Question: When our C# app is missing a dependency it reports this "module could not be found" error dialog. Unfortunately this dialog does not include the name of the file it could not find. In this case the missing dependency was a DirectX dll D3DCompiler_43.dll. If a customer reports "module could not be found" it's not very helpful, but if they reported the name of the file not found it gives us at least a clue.
Can we catch this exception and produce an error dialog which includes the name of the file that wasn't found? Since it happens early in application startup (before main I believe) how can we do this?

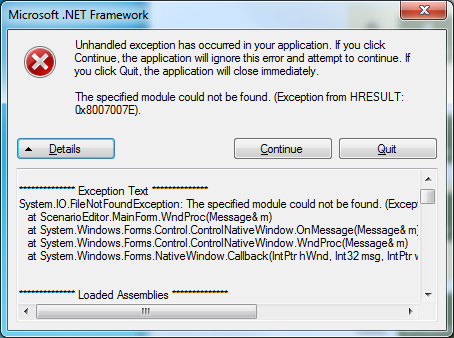
Answer: I don't think you can do this programmatically. However, if you have access to the machine you can turn on a "global flag" to show what's called "Loader Snaps" (<URL> at least to identify the problem.
Here is an article about it that explains how to do it: <URL>